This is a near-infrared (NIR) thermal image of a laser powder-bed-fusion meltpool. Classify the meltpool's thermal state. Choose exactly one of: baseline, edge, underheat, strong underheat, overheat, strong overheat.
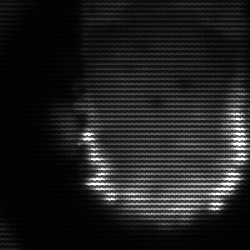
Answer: baseline